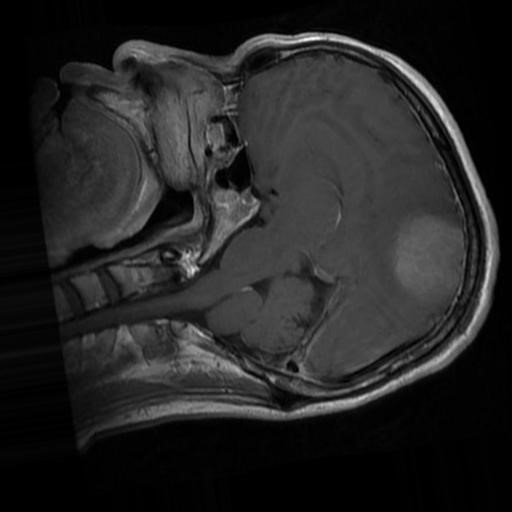
Label: brain_menin